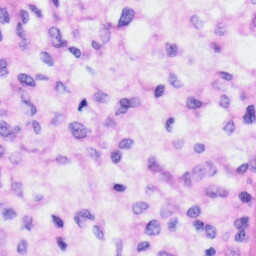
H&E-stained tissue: Liver